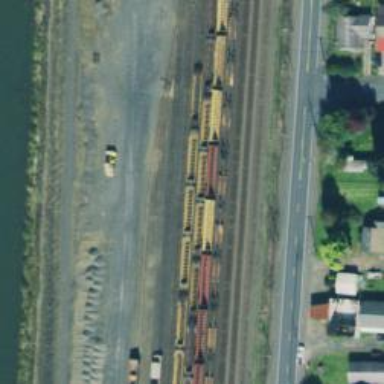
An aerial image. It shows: Railway siding for service.